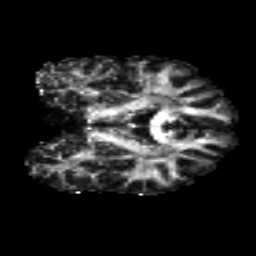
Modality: FA
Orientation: coronal
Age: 21
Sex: male
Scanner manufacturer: siemens
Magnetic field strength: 3 T
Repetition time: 8.8 s
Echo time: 0.085 s